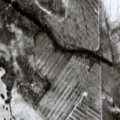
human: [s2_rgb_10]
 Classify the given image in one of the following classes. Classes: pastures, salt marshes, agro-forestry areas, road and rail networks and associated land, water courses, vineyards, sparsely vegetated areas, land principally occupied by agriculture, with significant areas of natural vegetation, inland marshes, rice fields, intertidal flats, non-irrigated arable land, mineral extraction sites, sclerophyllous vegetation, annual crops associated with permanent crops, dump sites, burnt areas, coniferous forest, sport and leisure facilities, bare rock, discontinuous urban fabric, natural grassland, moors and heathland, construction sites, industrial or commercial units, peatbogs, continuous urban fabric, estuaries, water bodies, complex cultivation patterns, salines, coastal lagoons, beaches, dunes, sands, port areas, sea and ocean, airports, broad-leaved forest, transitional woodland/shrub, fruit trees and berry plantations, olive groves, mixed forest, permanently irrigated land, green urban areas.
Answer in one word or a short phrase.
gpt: coniferous forest, mixed forest, transitional woodland/shrub, peatbogs